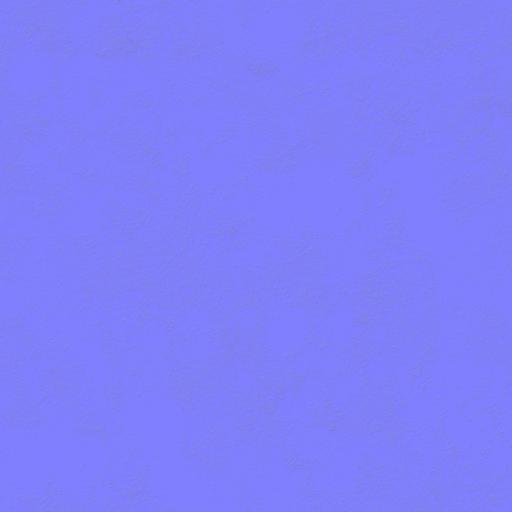
leaks metal old rust rusty spots steel